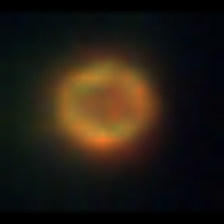
Taxon: NanoPlankton
Group: Other